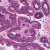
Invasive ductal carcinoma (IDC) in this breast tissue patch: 0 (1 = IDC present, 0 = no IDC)